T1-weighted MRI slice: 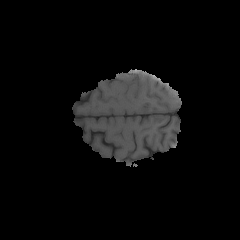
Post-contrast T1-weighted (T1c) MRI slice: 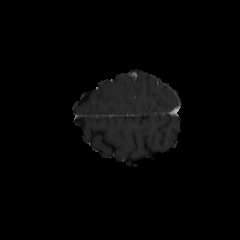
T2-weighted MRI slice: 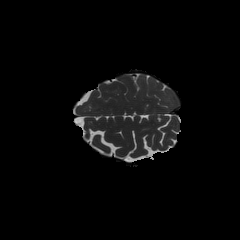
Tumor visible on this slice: yes